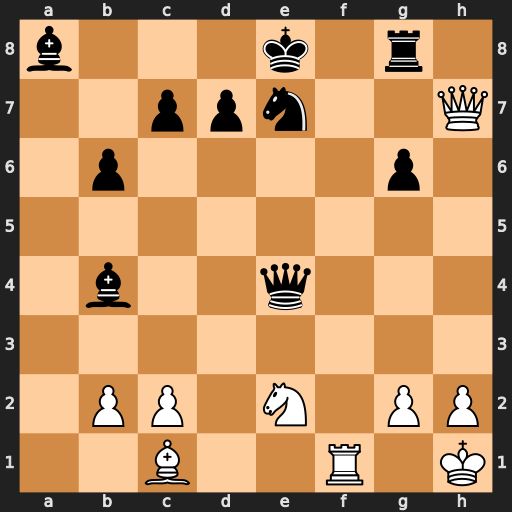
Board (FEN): b3k1r1/2ppn2Q/1p4p1/8/1b2q3/8/1PP1N1PP/2B2R1K
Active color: w
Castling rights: -
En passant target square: -
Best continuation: Qf7+ Kd8 Qf8+ Rxf8 Rxf8#